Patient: sex M, age 46
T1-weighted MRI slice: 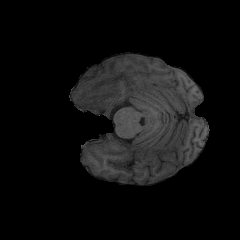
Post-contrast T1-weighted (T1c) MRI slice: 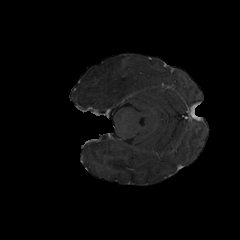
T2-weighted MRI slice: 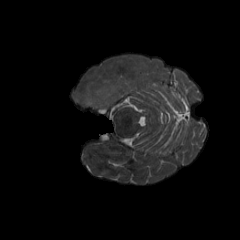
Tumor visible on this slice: yes
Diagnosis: Glioblastoma, IDH-wildtype
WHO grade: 4